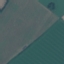
Label: AnnualCrop